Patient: sex F, age 66
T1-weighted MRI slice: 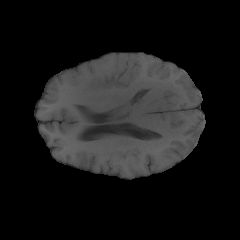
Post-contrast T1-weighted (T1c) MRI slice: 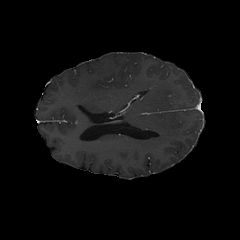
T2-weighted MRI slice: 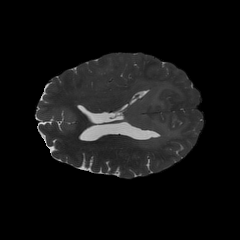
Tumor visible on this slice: yes
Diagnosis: Astrocytoma, IDH-wildtype
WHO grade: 2